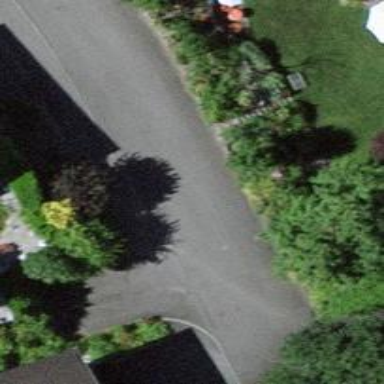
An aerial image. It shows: Kerb barrier.